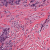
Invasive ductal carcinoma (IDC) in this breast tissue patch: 1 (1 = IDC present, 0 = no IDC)